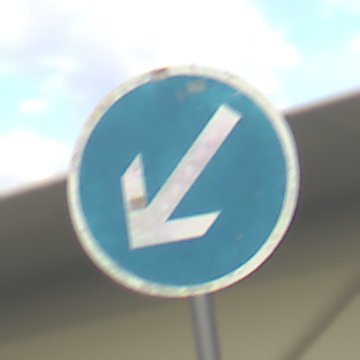
Verkehrszeichen: VorgeschriebeneVorbeifahrtLinks
Umgebung: Outdoor, Suburban
Tageszeit: MorningAfternoon
Wetter: PartlyCloudy
Licht: Natural
Jahreszeit: NotSpecified
Kontrast: MediumContrast